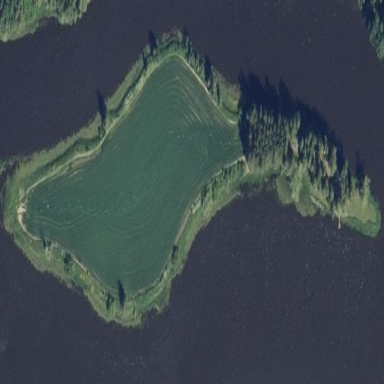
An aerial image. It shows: Islet.